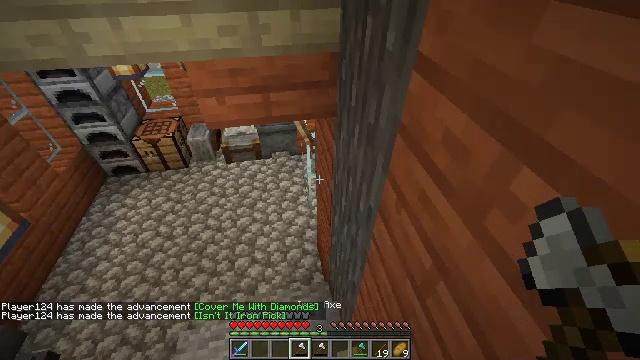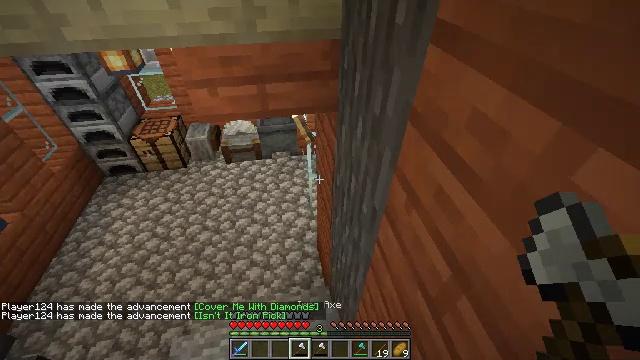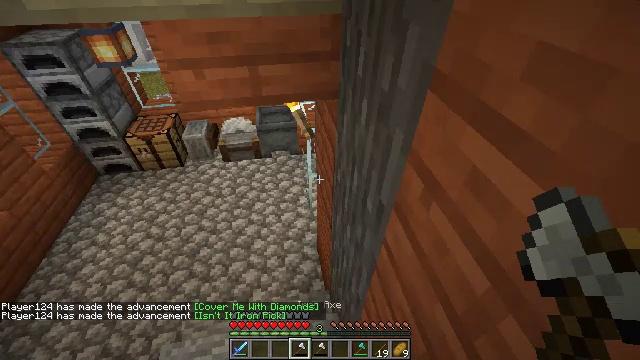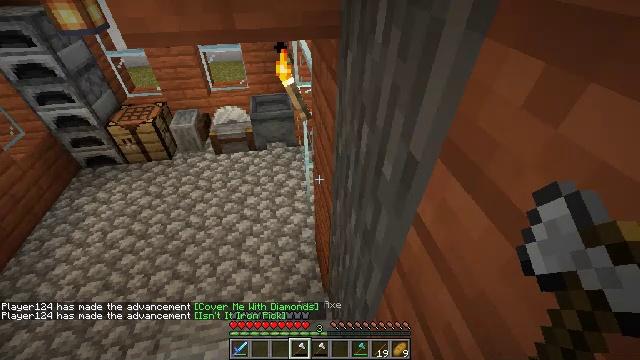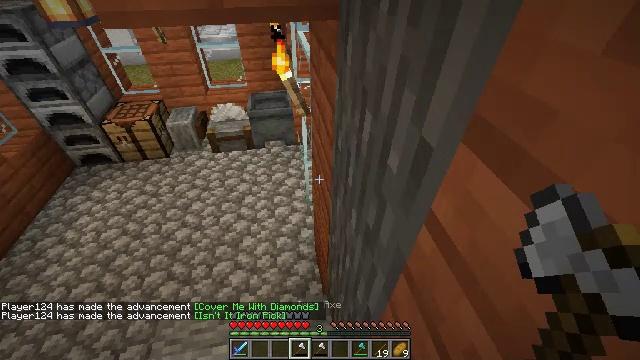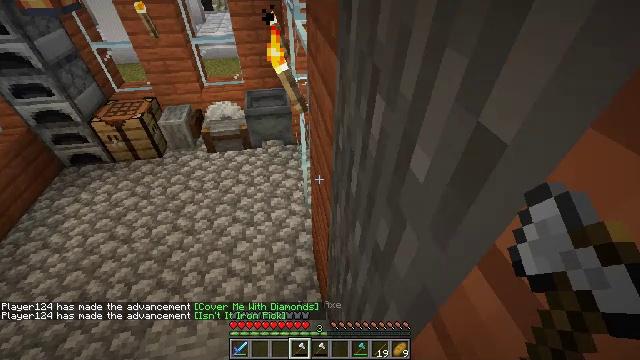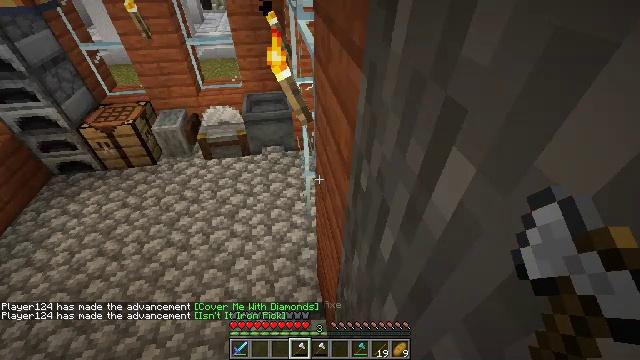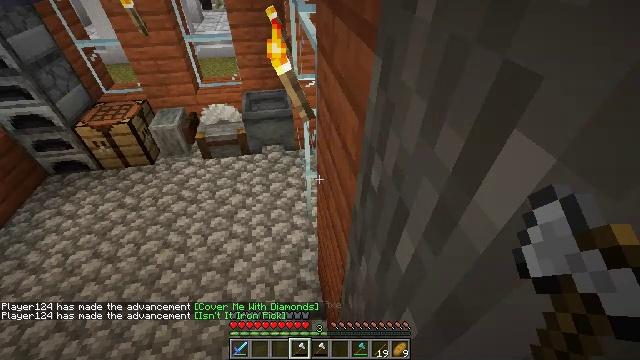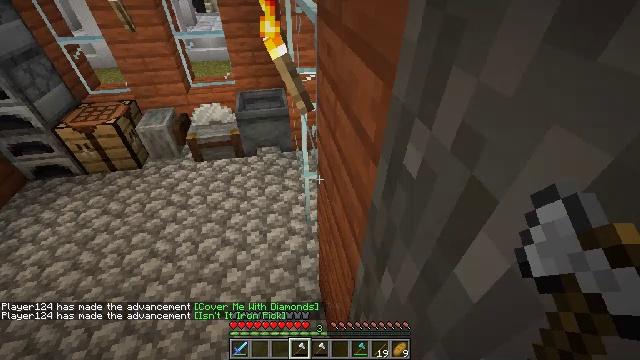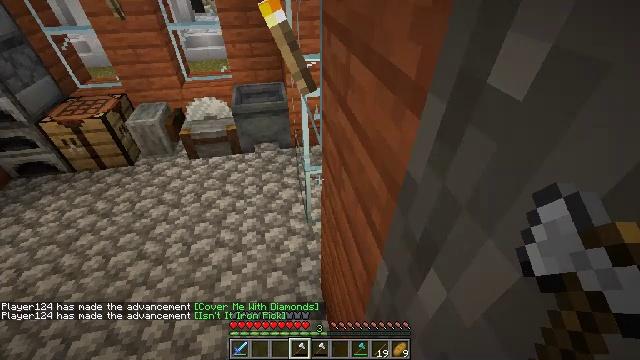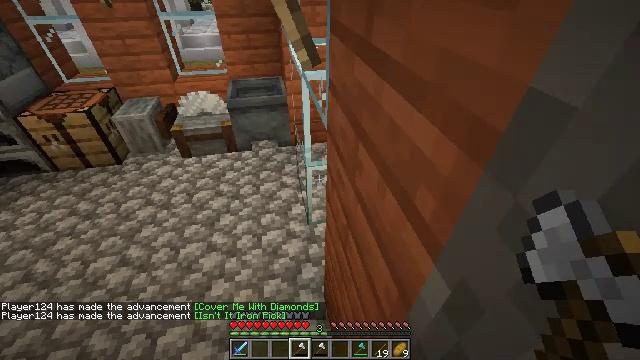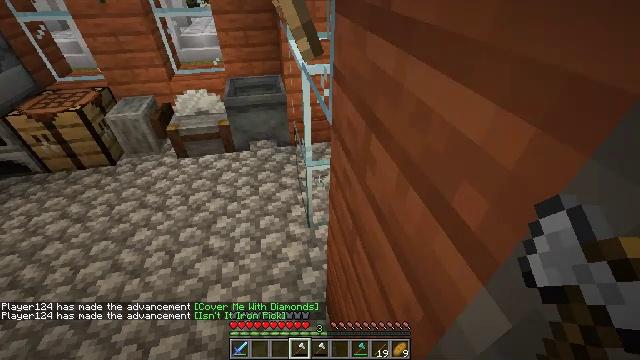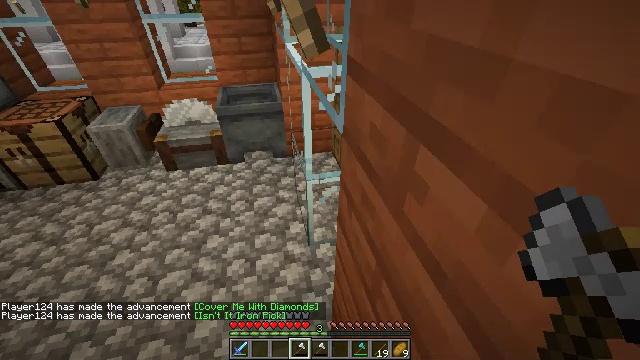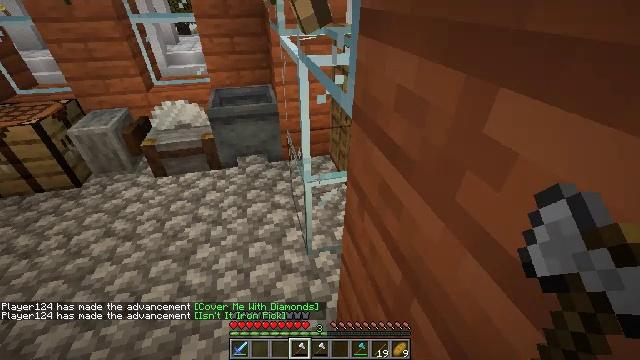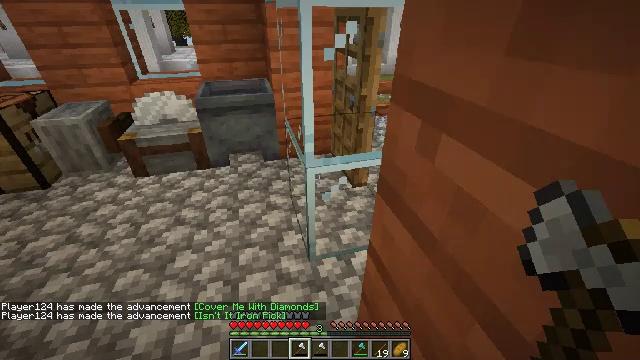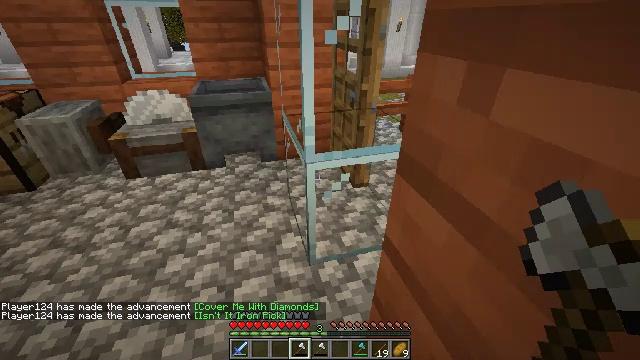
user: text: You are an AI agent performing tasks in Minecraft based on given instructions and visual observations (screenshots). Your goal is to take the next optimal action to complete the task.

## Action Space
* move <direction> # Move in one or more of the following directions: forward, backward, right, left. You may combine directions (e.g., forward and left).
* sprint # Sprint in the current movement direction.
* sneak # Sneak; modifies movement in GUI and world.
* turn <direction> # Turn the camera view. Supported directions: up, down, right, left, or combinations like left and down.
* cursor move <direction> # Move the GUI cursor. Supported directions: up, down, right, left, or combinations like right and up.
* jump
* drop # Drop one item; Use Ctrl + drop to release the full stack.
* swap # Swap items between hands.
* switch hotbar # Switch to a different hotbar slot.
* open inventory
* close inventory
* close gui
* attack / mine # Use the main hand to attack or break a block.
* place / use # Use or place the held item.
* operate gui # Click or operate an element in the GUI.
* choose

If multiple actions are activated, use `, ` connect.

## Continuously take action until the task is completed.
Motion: motion action
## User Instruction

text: Mine acacia leaves from the tree.
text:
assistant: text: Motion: move forward
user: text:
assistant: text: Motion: move forward
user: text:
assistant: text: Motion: move forward
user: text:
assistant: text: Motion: move forward
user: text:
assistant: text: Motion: move forward
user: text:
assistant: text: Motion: move forward
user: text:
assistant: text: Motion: move forward
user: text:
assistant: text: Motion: move forward, turn right and up
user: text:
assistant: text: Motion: move forward
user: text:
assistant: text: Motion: move forward, turn up
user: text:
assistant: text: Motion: move forward
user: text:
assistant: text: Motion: move forward, turn right and up
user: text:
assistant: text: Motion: move forward, turn right and up
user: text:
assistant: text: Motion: move forward, turn up
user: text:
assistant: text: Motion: move forward, turn up
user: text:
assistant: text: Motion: move forward, turn right and up
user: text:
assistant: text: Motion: move forward, turn right and up
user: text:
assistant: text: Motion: move forward, turn right and up
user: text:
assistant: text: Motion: move forward, turn right and up
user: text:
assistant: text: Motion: move forward, turn right and up
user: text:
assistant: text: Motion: move forward, turn right and up
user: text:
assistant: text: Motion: move forward, use / place
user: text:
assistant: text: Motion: move forward, use / place
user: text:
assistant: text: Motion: move forward, use / place
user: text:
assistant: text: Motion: move forward, use / place
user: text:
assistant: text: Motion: move forward
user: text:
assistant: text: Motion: move forward
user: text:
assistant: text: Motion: move forward, turn left and down
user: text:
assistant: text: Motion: move forward, turn left and down
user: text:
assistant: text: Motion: move forward, turn left and down